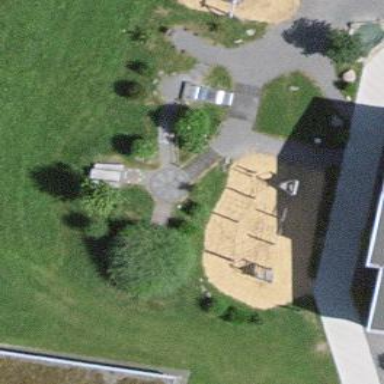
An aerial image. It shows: Playground area for leisure land.